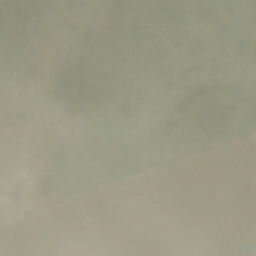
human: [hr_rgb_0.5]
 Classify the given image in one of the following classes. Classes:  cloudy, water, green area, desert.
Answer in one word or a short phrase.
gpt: cloudy